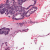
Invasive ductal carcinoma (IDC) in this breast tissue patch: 1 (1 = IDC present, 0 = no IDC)